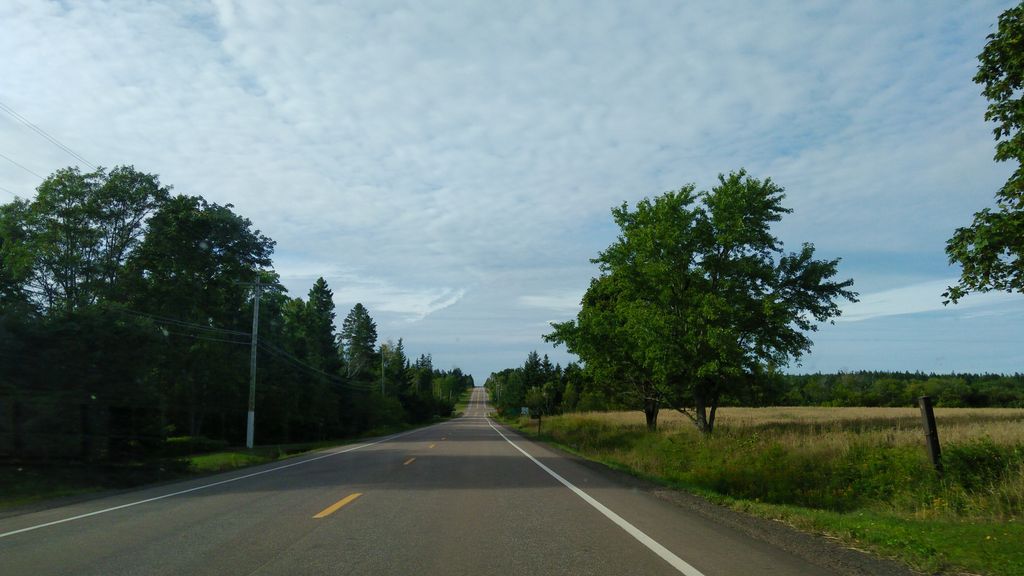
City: charlottetown